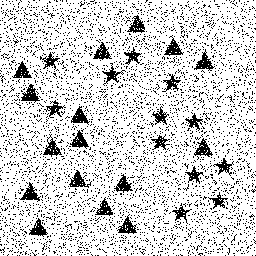
Squares: 0
Triangles: 16
Stars: 12
Total shapes: 28